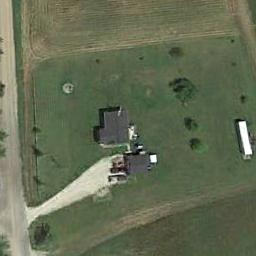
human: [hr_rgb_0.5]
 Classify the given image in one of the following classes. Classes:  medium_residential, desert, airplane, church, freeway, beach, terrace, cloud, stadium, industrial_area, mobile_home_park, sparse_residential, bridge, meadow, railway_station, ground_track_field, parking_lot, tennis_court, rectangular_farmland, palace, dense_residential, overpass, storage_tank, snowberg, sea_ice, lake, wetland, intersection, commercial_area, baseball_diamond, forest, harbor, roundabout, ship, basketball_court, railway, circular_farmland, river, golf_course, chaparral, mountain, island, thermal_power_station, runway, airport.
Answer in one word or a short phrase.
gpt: sparse_residential